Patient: sex F, age 56
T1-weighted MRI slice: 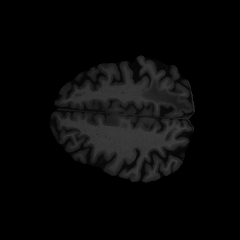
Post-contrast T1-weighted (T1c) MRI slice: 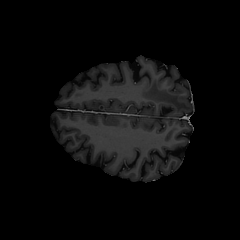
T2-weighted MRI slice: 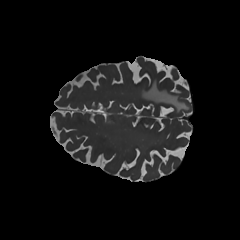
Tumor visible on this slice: yes
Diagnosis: Glioblastoma, IDH-wildtype
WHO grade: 4